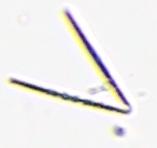
Label: Thalassionema